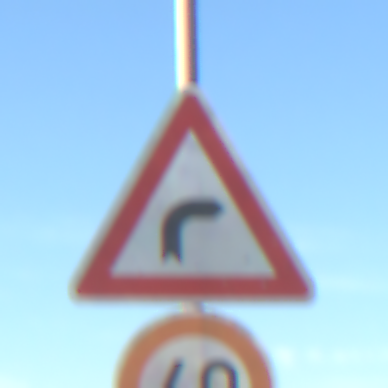
Verkehrszeichen: KurveRechts
Zusatzzeichen unten: Geschwindigkeit40
Umgebung: Outdoor, Nature
Tageszeit: MorningAfternoon
Wetter: Clear
Licht: Natural
Jahreszeit: Autumn
Kontrast: HighContrast